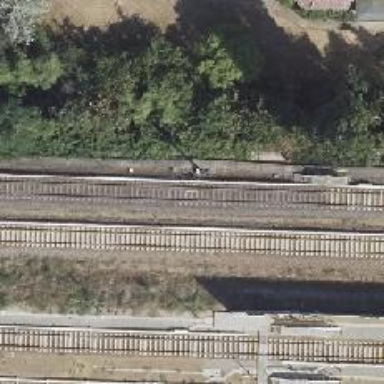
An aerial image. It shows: Railway signal.